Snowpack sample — Buffalo Mountain, Silverthorne, Colorado, USA (1/25/25, 10:11 AM MST)
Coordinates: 39.6222, -106.1139
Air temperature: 22 °F
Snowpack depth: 110 cm
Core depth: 20 cm
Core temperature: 48.2 °F
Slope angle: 12°, slope face: 102°
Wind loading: high
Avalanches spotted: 0
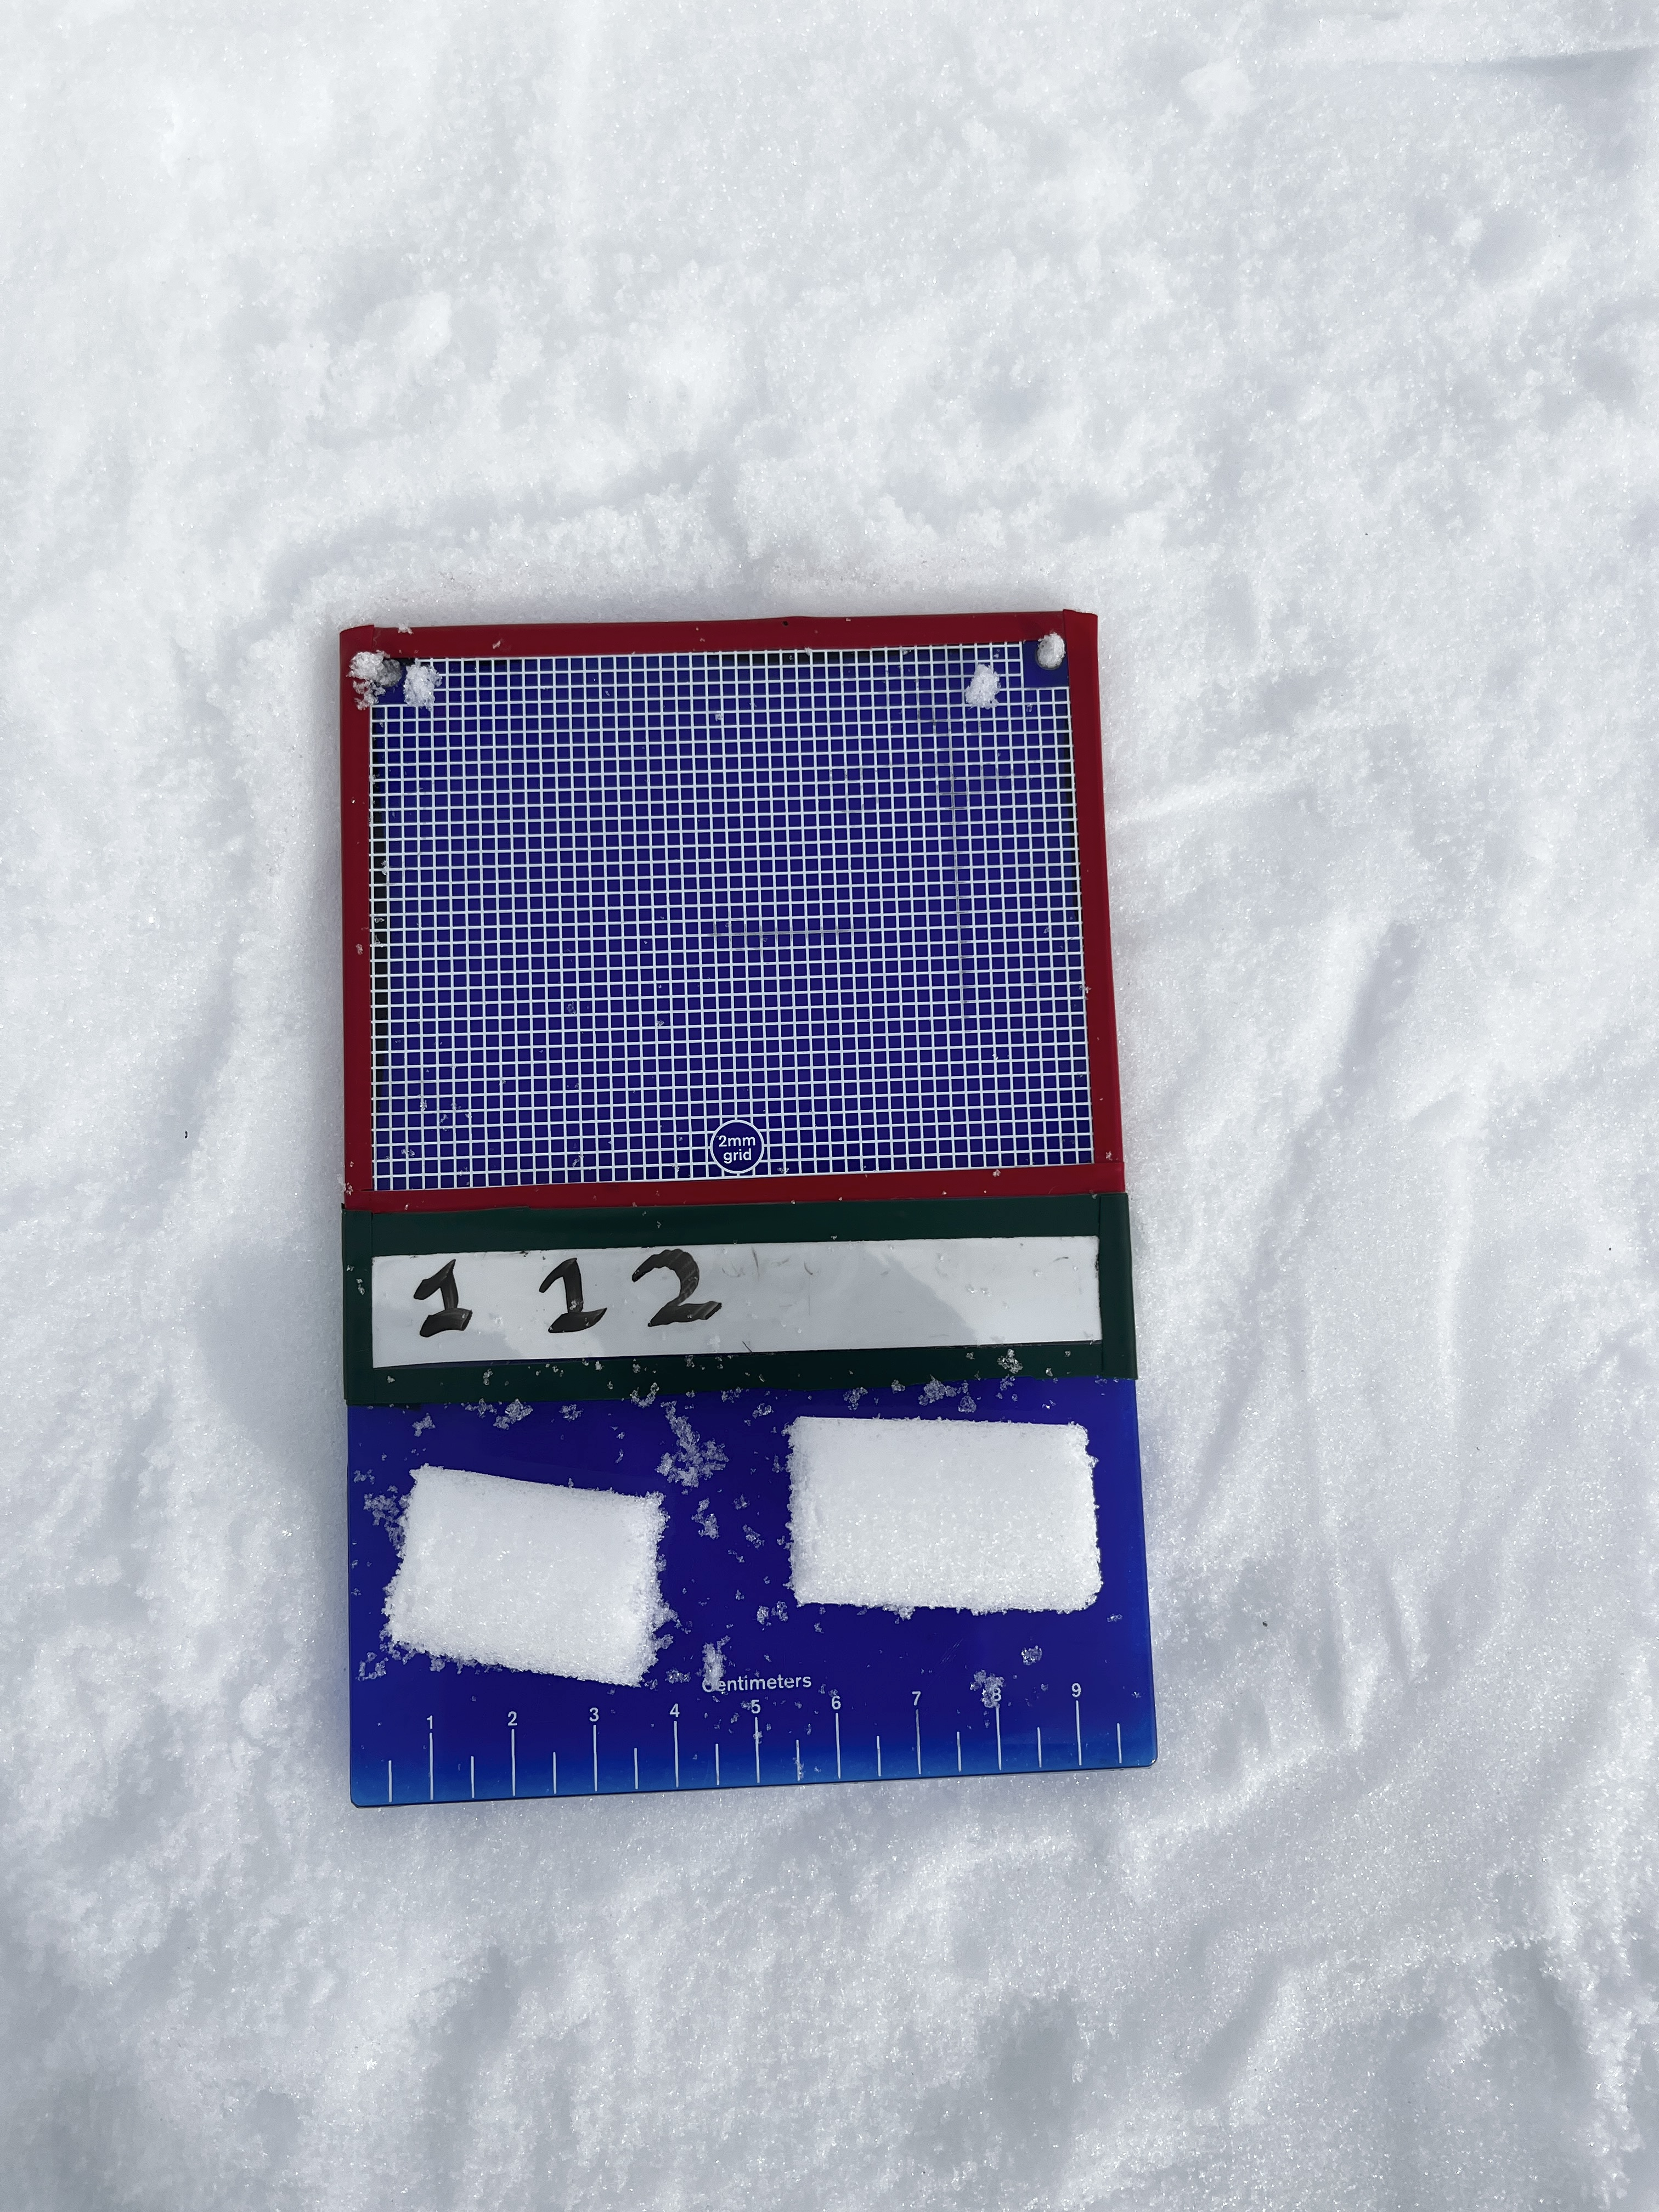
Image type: crystal_card
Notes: No avalanches nearby, collected on the outskirts of a fire break 15 meters from the treeline, on way to Buffalo and Red Mountain